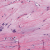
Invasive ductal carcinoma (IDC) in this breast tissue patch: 1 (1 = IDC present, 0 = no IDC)